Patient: sex F, age 62
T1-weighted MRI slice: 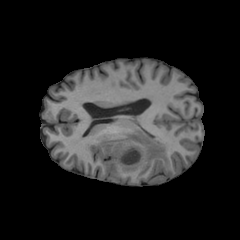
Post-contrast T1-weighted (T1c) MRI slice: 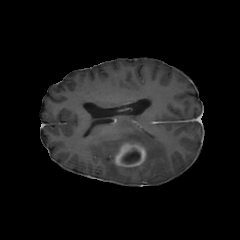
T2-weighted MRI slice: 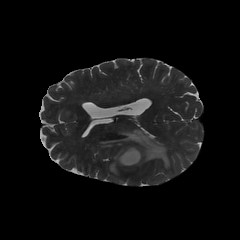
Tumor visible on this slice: yes
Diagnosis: Glioblastoma, IDH-wildtype
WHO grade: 4